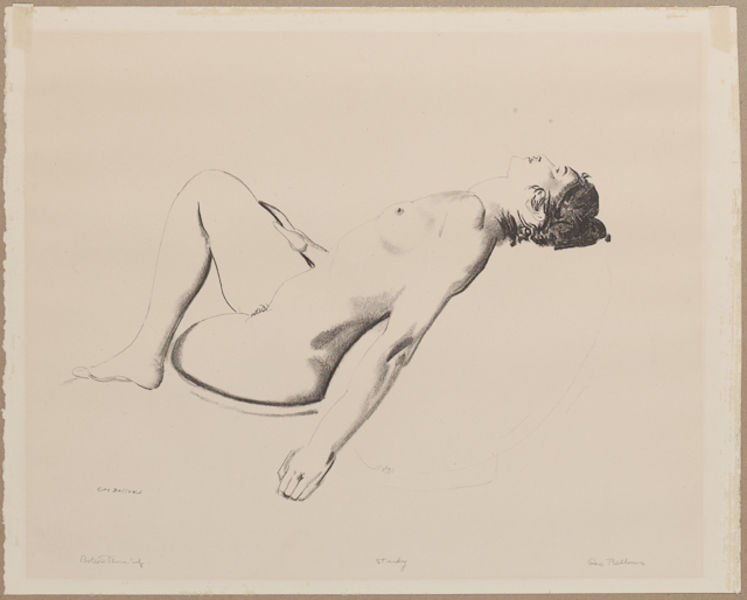
Titel: Reclining Nude
Künstler: George Wesley Bellows
Standort: Amherst (Massachusetts, USA)
Institution: Mead Art Museum, Amherst College
Schlagwörter: white, arm, black, face, female, grey, hair, portrait, sitting, woman, hand, profile, greek, naked, nude, head, eyes, feet, drawing, paper, black and white, shadow, line, sketch, model, breast, pose, ink, signature, butt, foot, pencil, eye, legs, lines, fingers, breasts, lips, shading, asleep, charcoal, lying, sleeping, recline, eyebrow, reclining, thigh, knee, leg, hip, repose, fot, buttock, toe, laying, contour, buttocks, boob, figure study, side tit, modelling, elblow